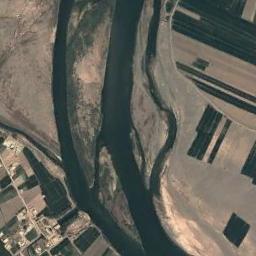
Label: river